Interaction volume radius: 5 \u00c5
Interaction volume height: 20 \u00c5
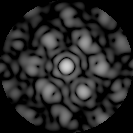
Disorder parameter: 0.4108